Question: File to read:
'''
polkit|0.105
NetworkManager|0.9.4.0
GConf|3.2.5
libgnome-keyring|3.4.1
mozilla-nss|3.13.5
network-manager-applet|0.9.4.1
...
'''
Script:
'''
COUNTER=1
until [ $COUNTER == '$(sed $= -n /tmp/packages-install)' ]; do
FIRST[$COUNTER]=$(head -n $COUNTER /tmp/packages-install | cut -d\| -f 1)
version[$COUNTER]=$(head -n $COUNTER /tmp/packages-install | cut -d\| -f 2)
echo "${FIRST[$COUNTER]}"
let COUNTER=COUNTER+1
done
echo "${FIRST[2]}"
MYARRAY=()
for ((i=1; i < ${#FIRST[@]} ; i++)); do
MYARRAY=( ${MYARRAY[@]} ${FIRST[$i]} ${version[$i]} )
done
Xdialog --menubox Choose 20 100 1 "${MYARRAY[@]}"
'''
When I execute the script, this window will be opened:
(Notice how some values are repeated, and the contents don't correctly alternate between names and versions):

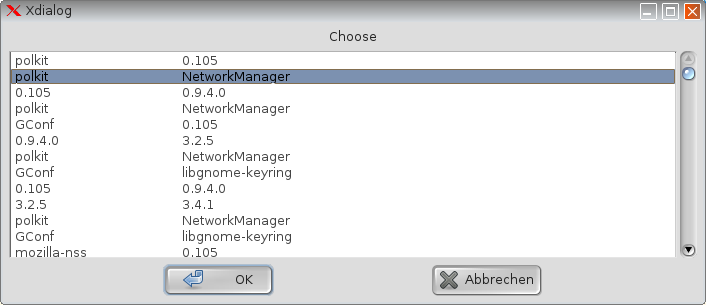
Answer: You don't need a counter for this at all, and invoking 'head' twice for every single line is insanely inefficient.
'''
array=( )
while IFS='|' read -r name version; do
echo "Package $name is at version $version" >&2
array+=( "$name" "$version" )
done </tmp/packages-install
'''
See <URL>